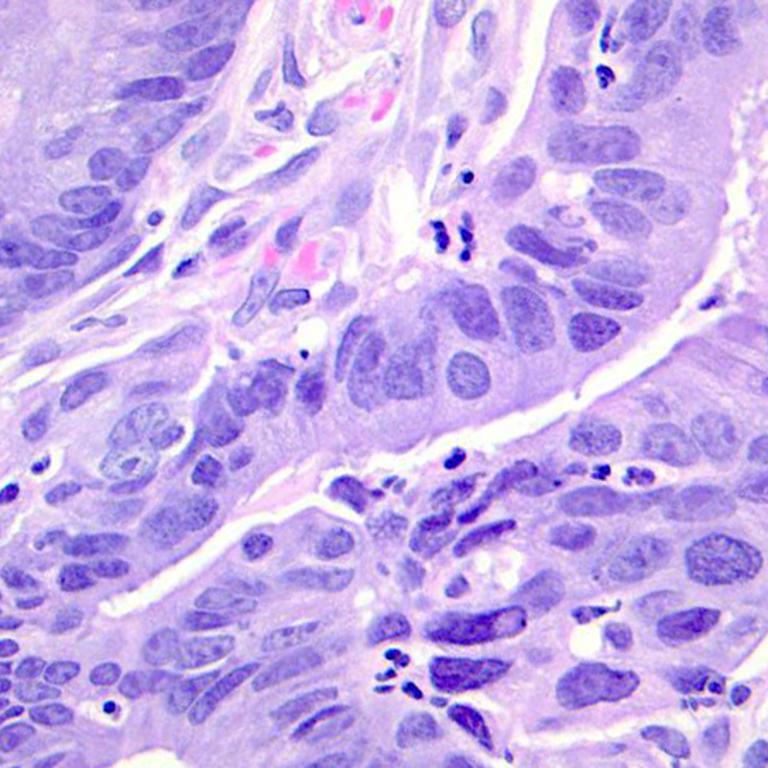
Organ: colon
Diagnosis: adenocarcinomas